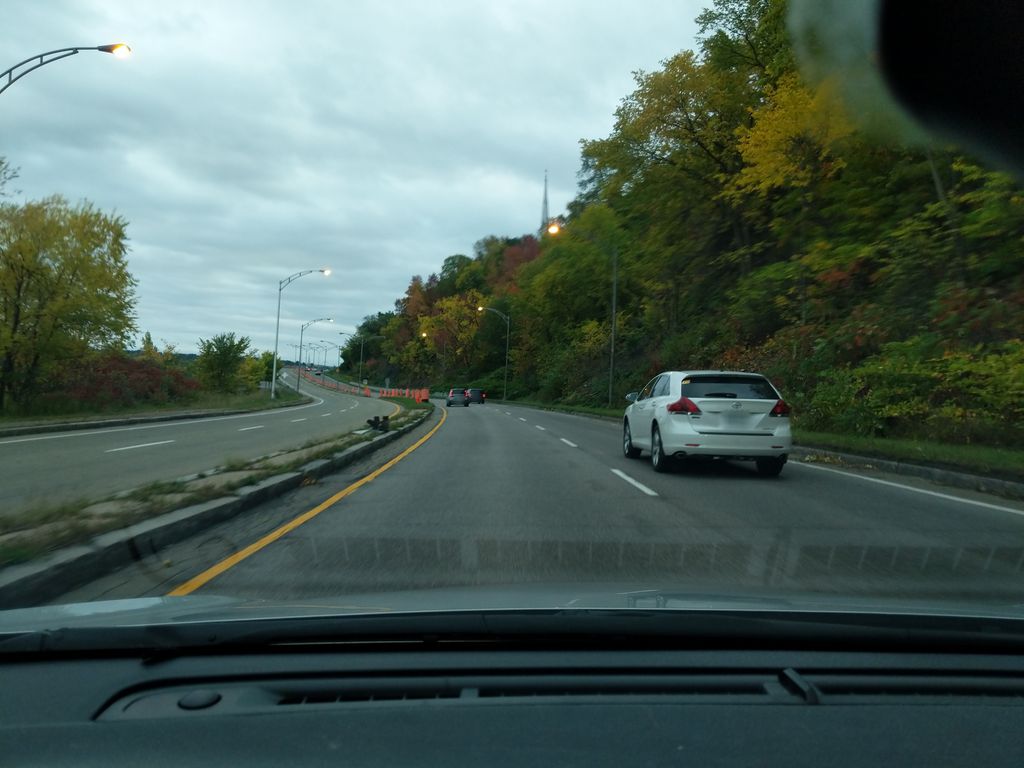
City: quebec_city